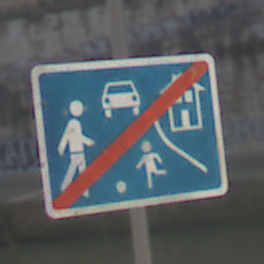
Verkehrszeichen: EndeVerkehrsberuhigterBereich
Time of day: MorningAfternoon
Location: Outdoor (Suburban)
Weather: PartlyCloudy
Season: NotSpecified
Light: Natural